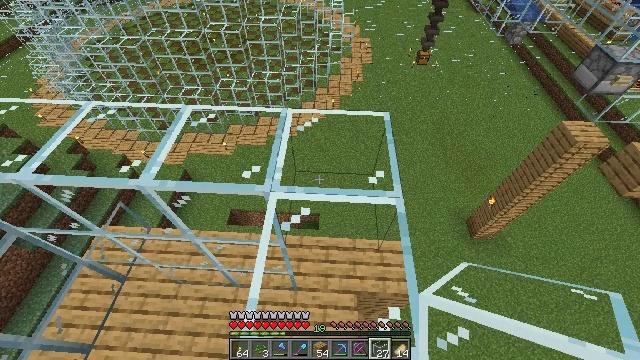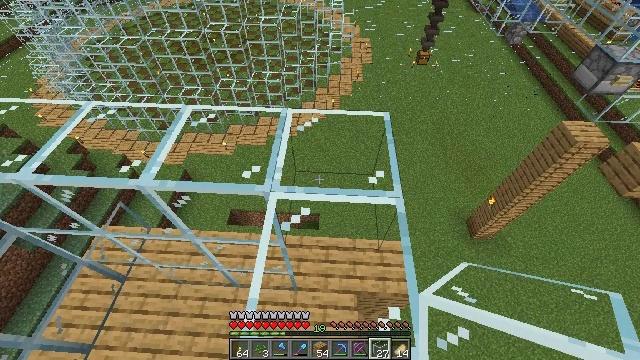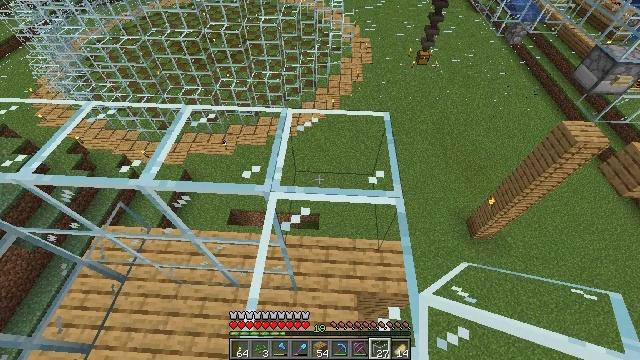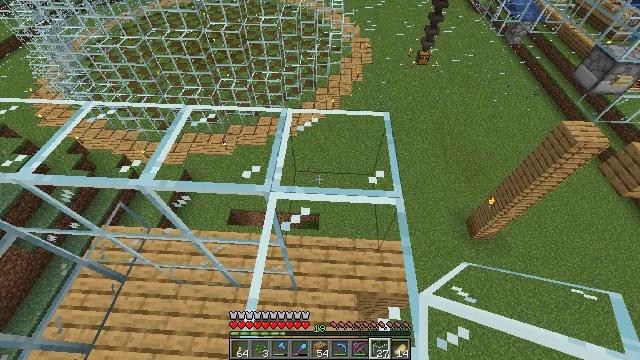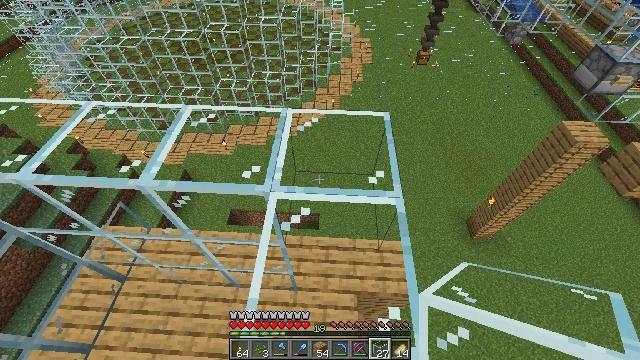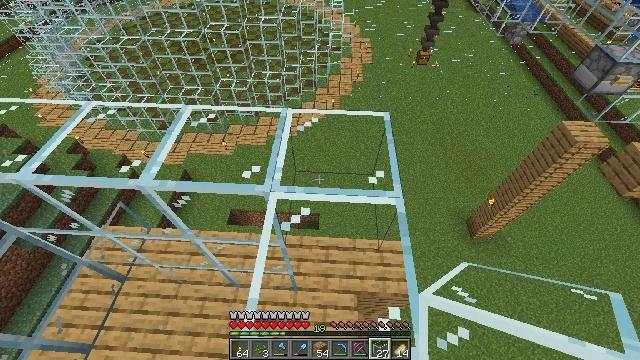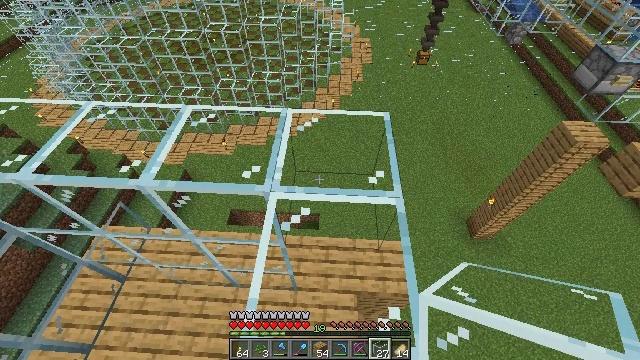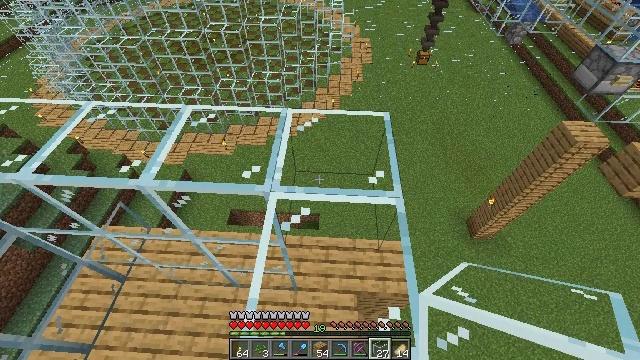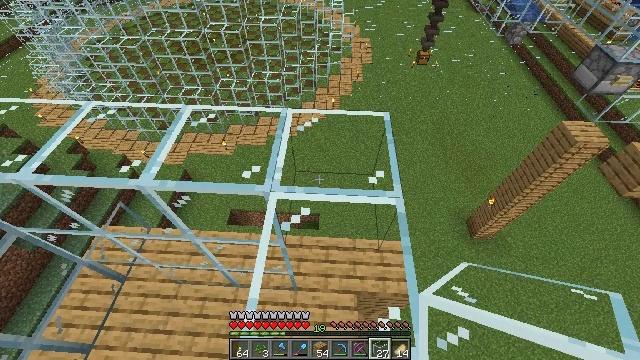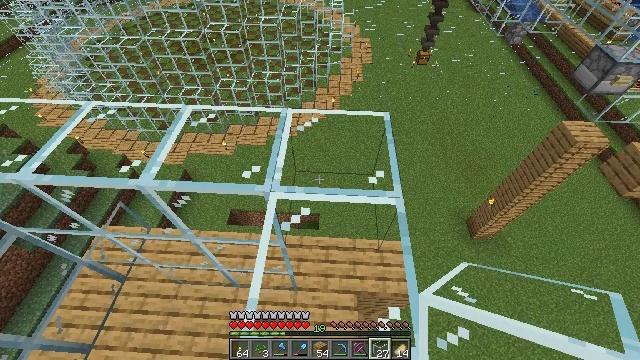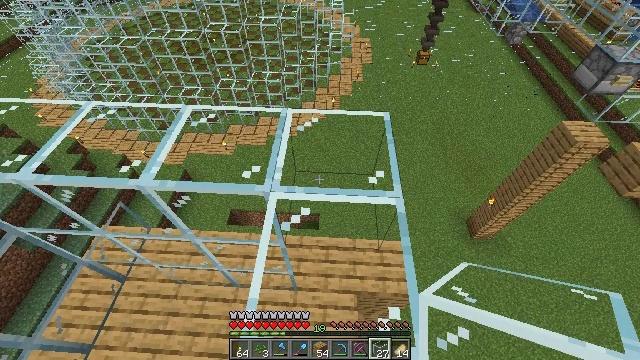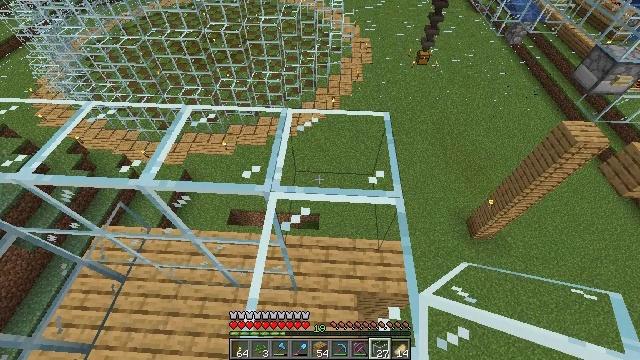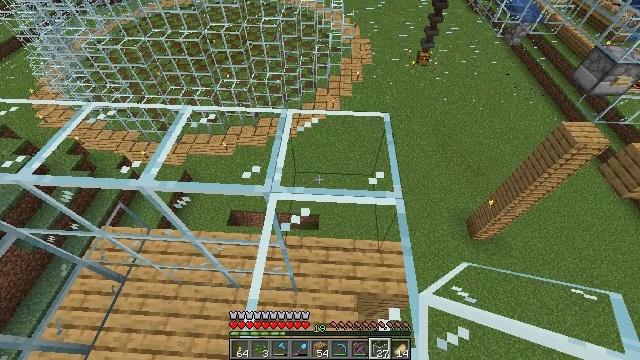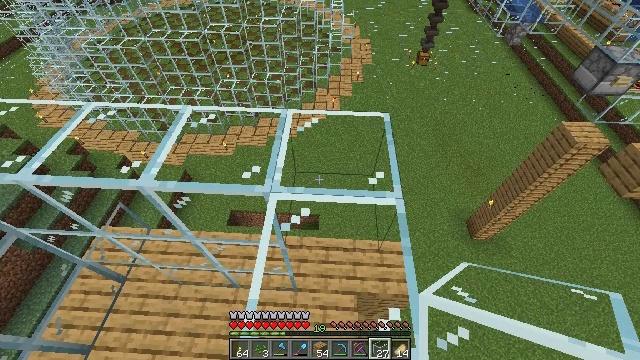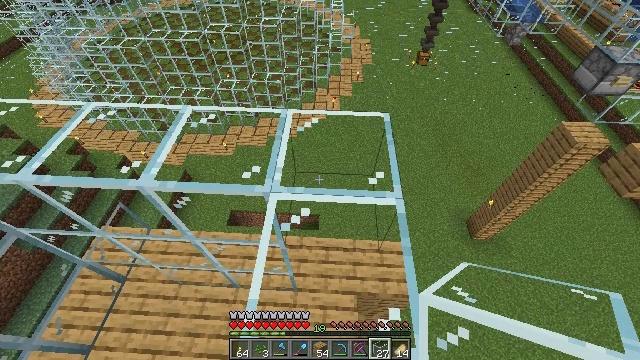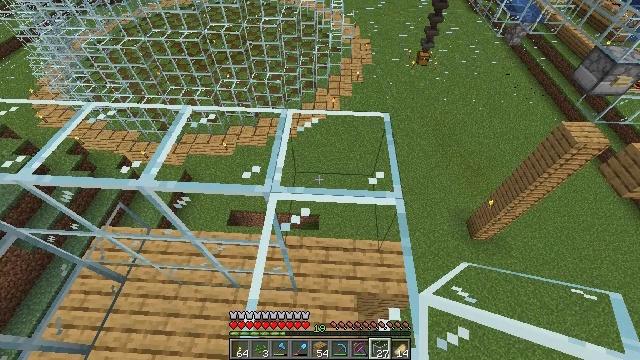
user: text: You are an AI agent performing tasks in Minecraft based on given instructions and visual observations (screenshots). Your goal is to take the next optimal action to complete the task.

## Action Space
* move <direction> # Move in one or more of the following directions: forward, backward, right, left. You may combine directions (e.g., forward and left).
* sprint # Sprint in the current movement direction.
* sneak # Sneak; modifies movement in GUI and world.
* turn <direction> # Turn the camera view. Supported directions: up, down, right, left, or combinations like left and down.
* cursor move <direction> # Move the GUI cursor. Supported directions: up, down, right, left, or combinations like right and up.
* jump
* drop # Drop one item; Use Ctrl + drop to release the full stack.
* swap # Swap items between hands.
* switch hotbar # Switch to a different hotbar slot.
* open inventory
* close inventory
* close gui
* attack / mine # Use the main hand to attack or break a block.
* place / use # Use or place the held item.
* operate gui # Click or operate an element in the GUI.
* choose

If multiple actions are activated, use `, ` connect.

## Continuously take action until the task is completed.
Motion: motion action
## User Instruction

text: Break the existing planks.
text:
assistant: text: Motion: no_op
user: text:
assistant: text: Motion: no_op
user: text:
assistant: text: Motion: no_op
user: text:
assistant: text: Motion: no_op
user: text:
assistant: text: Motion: no_op
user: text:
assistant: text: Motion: no_op
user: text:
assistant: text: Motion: no_op
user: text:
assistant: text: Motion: no_op
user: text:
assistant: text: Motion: no_op
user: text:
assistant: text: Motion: no_op
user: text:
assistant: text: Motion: no_op
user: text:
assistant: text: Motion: no_op
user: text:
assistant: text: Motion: no_op
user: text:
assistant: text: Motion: no_op
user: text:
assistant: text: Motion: no_op
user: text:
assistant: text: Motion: no_op
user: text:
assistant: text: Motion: no_op
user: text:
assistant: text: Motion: no_op
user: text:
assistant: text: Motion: no_op
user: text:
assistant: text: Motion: no_op
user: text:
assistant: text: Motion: no_op
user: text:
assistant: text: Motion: no_op
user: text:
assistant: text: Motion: no_op
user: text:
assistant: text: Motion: no_op
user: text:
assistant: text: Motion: no_op
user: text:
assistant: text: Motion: no_op
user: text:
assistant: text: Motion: no_op
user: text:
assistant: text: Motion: no_op
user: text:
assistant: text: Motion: no_op
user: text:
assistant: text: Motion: no_op